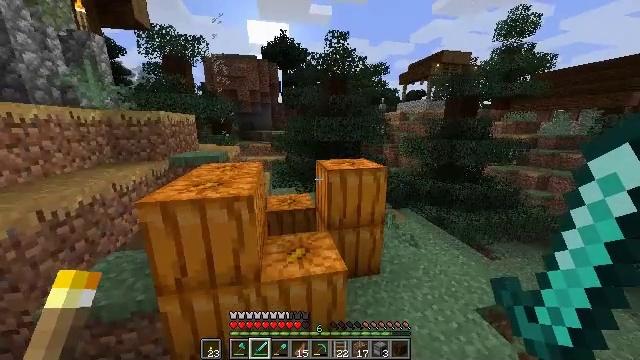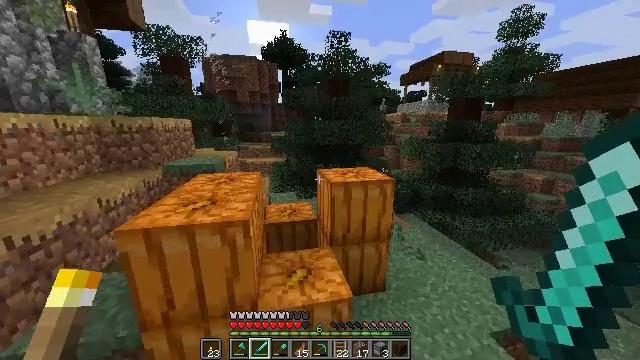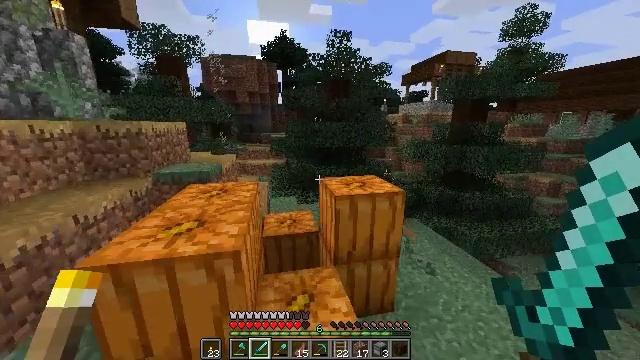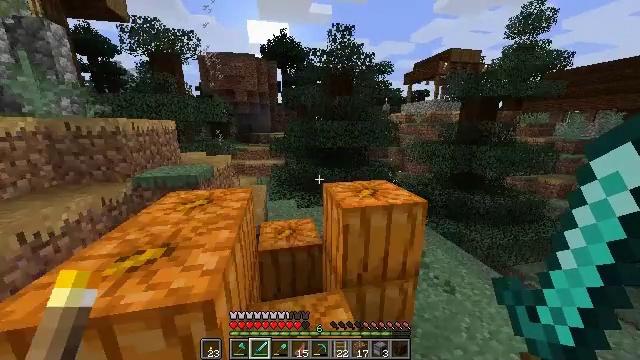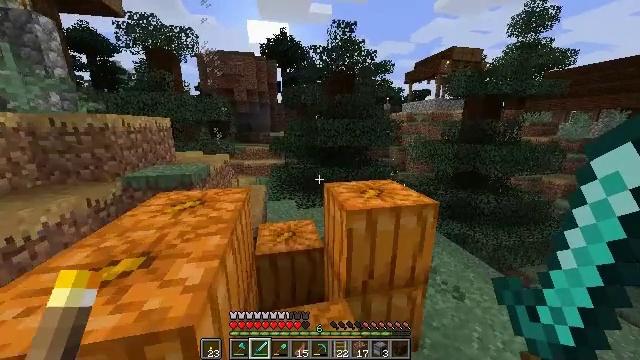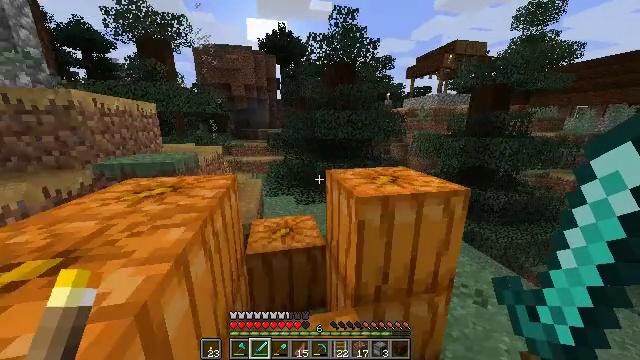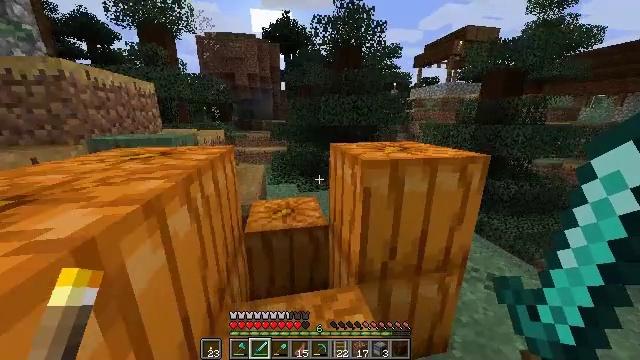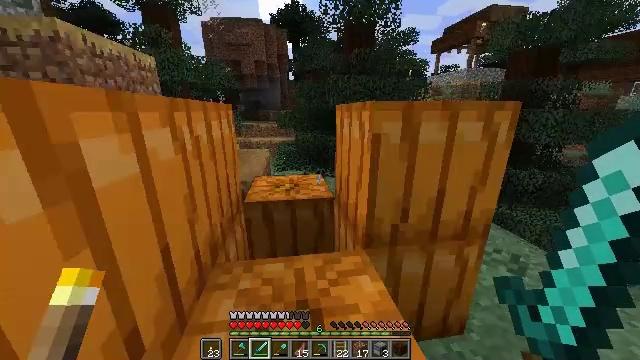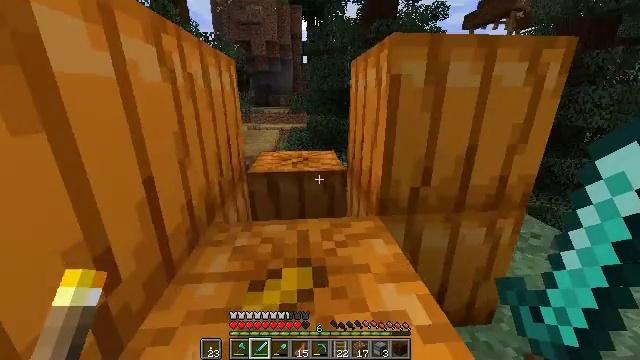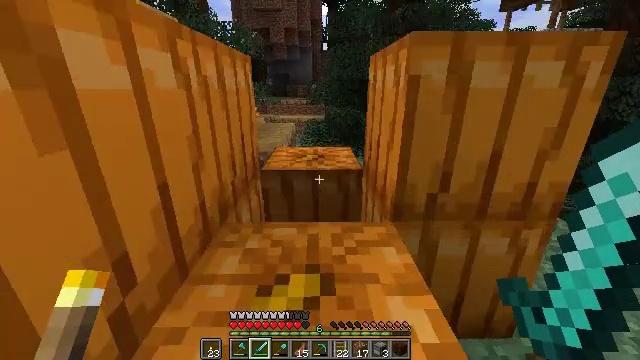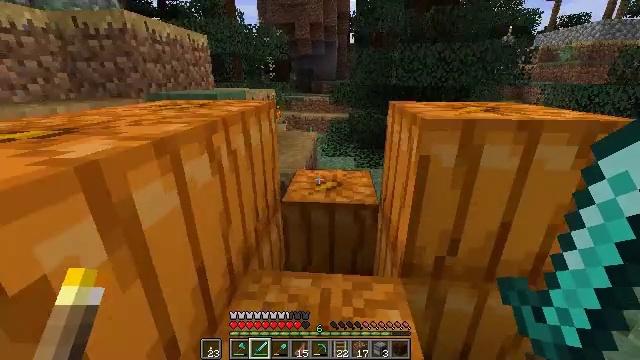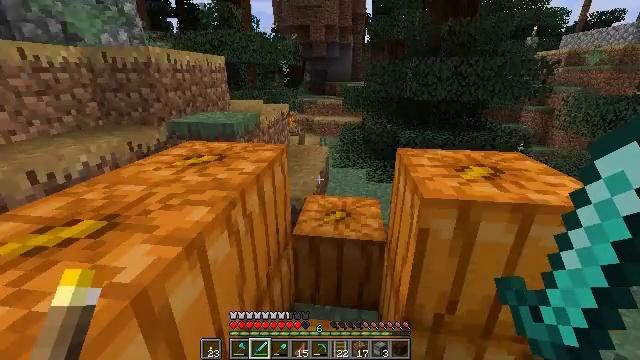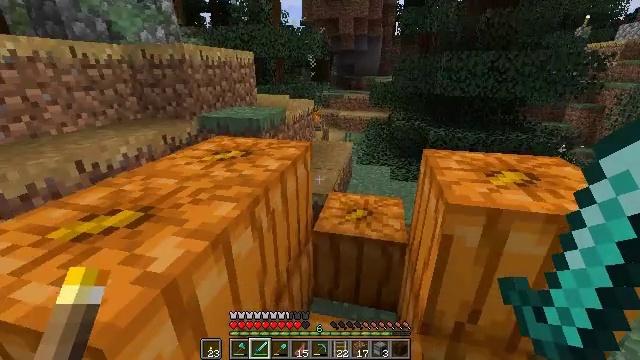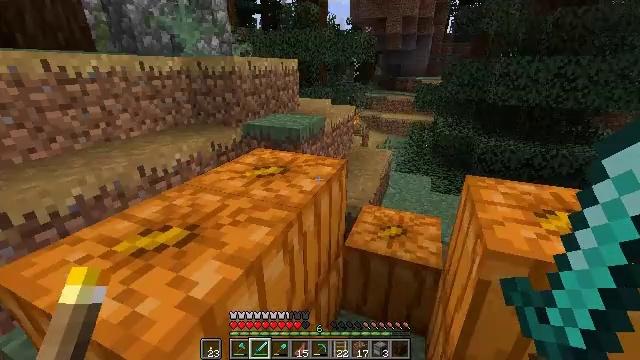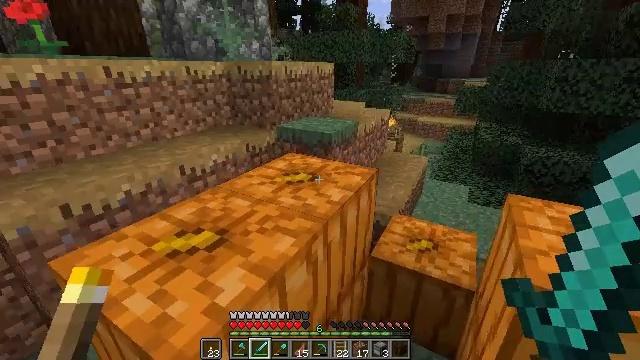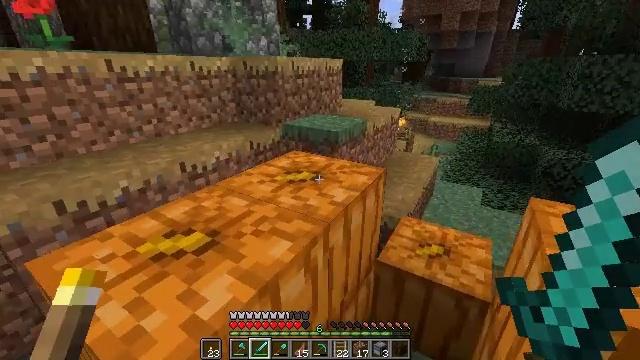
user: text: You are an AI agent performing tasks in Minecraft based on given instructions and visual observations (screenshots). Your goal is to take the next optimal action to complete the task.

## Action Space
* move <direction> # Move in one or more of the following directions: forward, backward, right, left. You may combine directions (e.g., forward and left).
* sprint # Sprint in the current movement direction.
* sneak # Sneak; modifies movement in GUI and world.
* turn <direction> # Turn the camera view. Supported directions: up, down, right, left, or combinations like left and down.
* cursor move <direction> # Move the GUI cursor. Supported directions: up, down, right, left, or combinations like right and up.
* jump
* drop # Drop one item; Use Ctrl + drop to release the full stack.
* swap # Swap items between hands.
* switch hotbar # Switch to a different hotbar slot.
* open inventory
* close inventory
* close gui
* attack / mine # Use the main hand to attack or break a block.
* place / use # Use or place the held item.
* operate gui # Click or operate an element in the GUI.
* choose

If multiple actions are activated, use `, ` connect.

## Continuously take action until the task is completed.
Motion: motion action
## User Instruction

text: Collect fern using your hands.
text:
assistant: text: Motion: move forward, jump
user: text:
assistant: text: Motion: move forward, jump
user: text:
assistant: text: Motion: move forward, jump
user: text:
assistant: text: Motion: move forward, jump
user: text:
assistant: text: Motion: move forward, jump
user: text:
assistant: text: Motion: move forward, sprint, turn left and down, jump
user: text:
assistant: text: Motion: move forward, sprint, turn left, jump
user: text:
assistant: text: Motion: move forward, turn left and down, jump
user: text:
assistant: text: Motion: move forward, turn left and down, jump
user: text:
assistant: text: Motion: move forward, turn left and down, jump
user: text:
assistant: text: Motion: move forward, turn left, jump
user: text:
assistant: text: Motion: move forward, turn left and down, jump
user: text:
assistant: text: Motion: move forward, turn left, jump
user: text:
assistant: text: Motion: move forward, turn left, jump
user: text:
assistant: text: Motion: move forward, sprint, turn left, jump
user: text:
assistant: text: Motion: move forward, sprint, jump
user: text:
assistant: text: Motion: move forward, sprint, jump
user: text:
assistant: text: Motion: move forward, turn left, jump
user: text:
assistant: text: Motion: move forward, turn left, jump
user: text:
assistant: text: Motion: move forward, turn left, jump
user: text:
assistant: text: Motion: move forward, turn left, jump
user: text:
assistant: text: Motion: move forward, turn left, jump
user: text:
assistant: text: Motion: move forward, sprint, turn left, jump
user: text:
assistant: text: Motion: move forward, sprint, turn left, jump
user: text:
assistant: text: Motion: move forward, sprint, jump
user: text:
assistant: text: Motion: move forward, jump
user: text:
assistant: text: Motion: move forward, jump
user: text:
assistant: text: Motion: move forward, jump
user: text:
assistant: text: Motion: move forward, jump
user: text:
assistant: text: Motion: move forward, sprint, jump